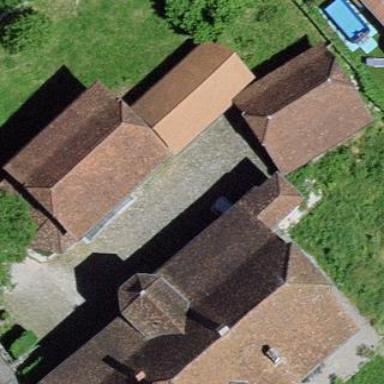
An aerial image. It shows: Barn.